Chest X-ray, PA view. Patient: 40 years old, sex F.
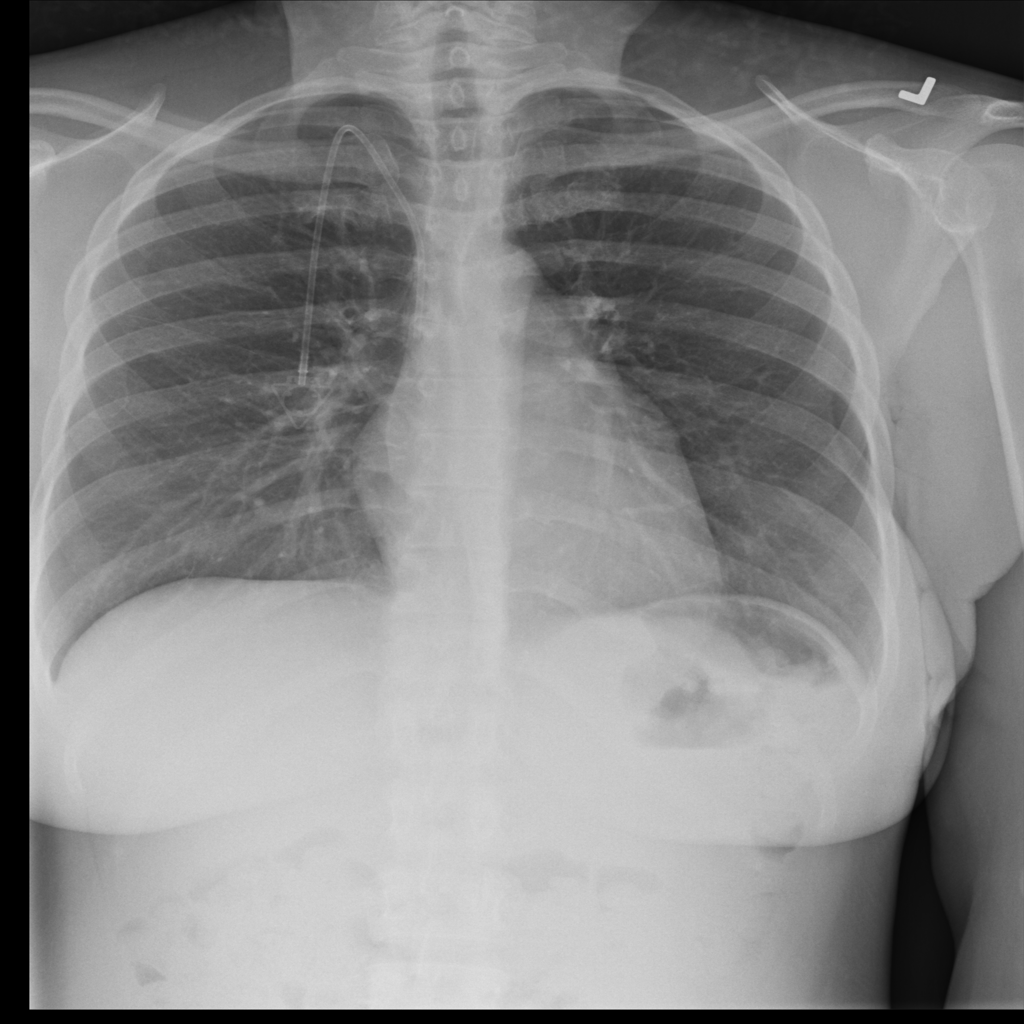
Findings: No Finding